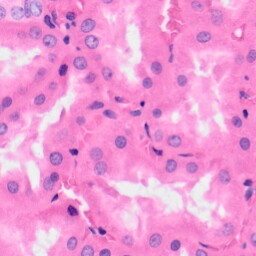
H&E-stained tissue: Kidney